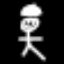
Label: angel